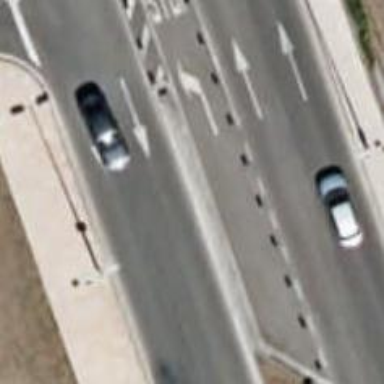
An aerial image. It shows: Bollard barrier.